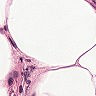
Metastatic tissue present: no